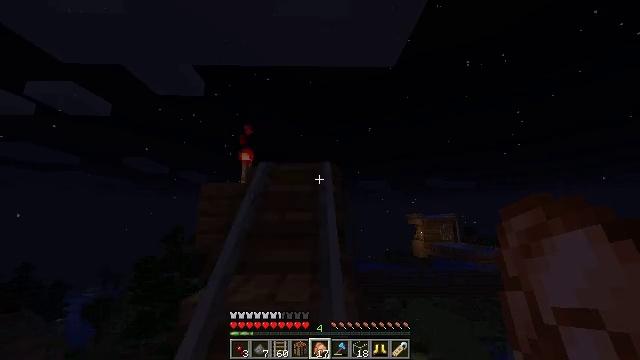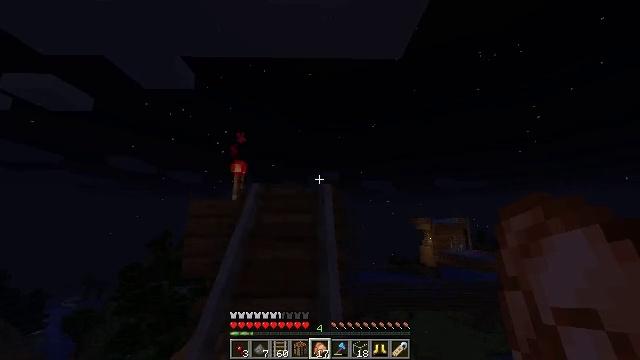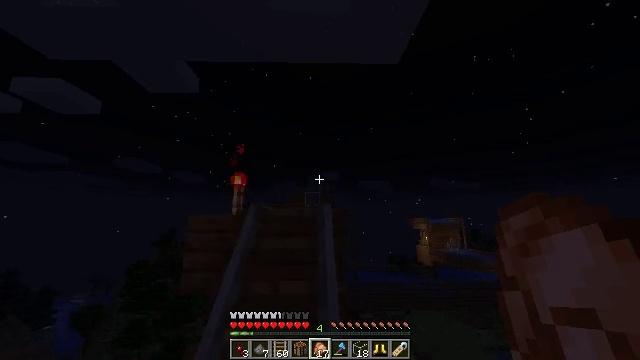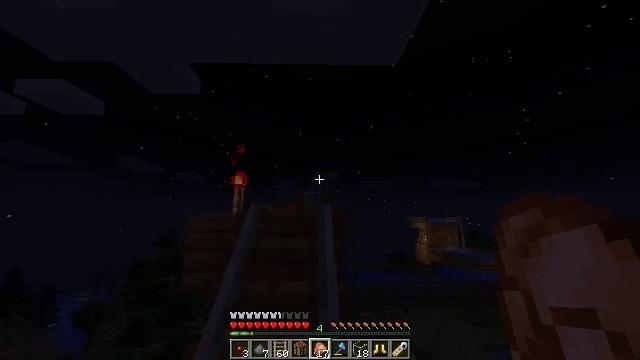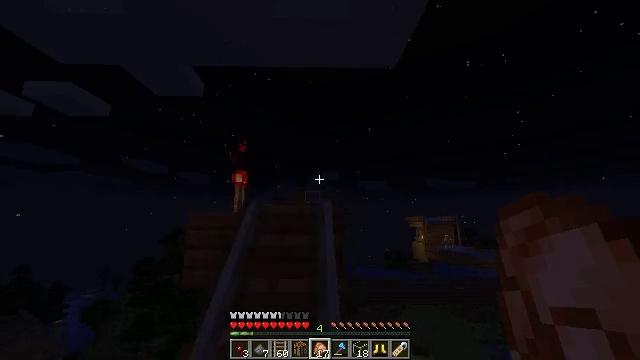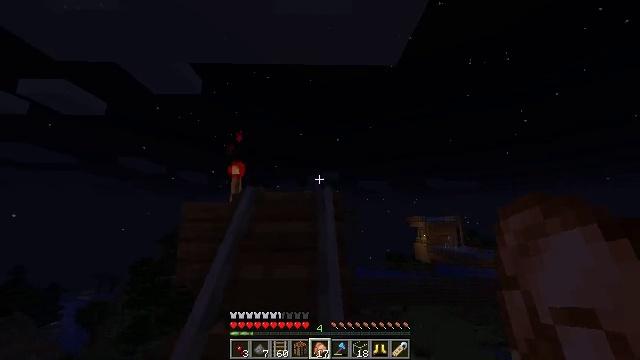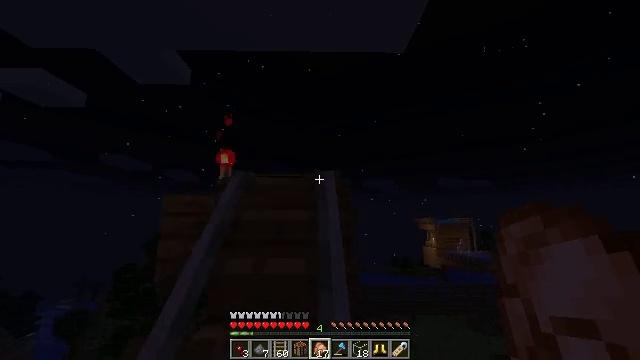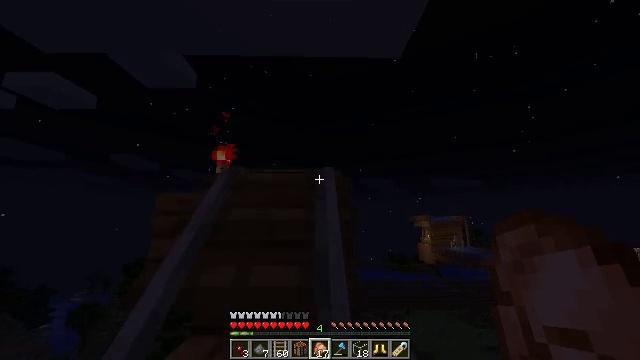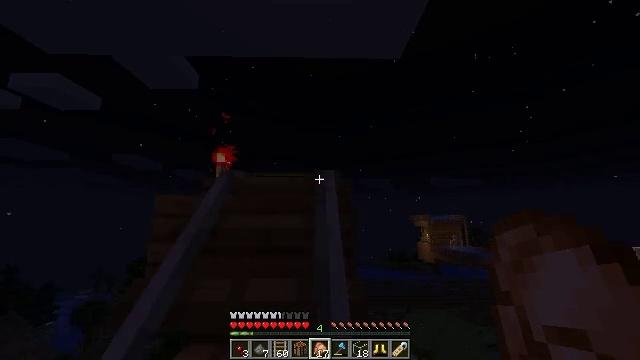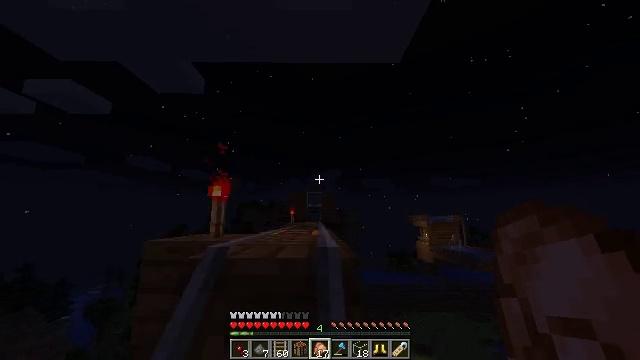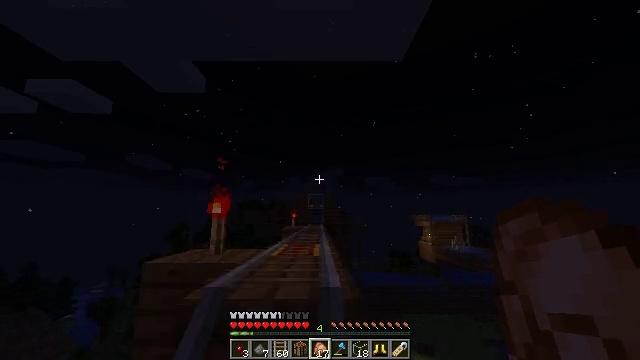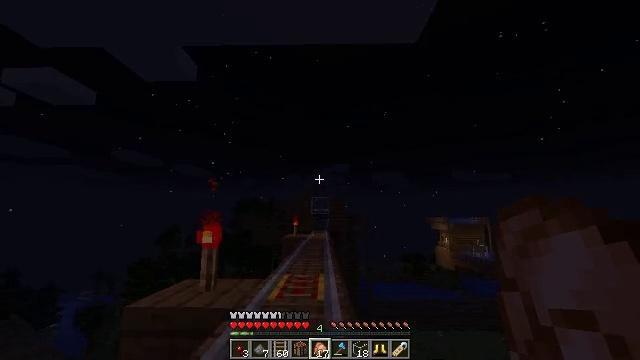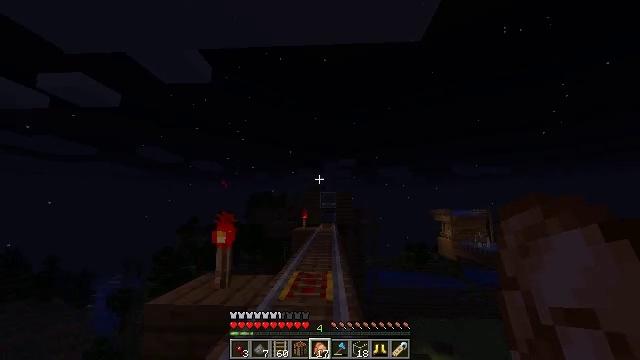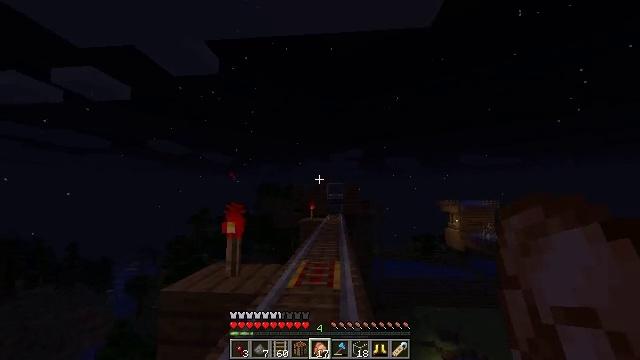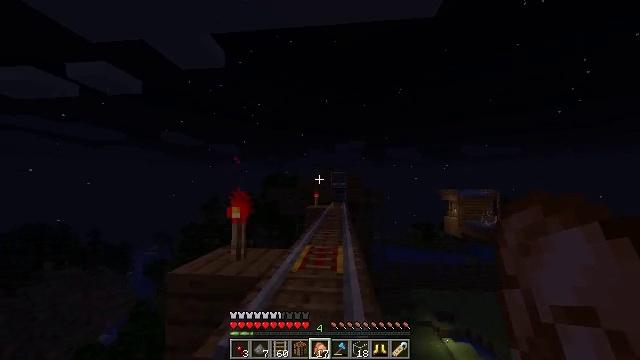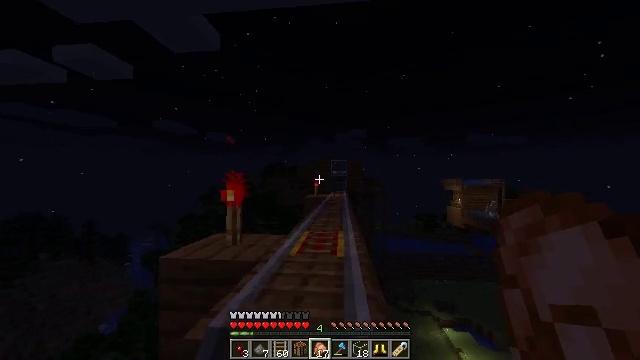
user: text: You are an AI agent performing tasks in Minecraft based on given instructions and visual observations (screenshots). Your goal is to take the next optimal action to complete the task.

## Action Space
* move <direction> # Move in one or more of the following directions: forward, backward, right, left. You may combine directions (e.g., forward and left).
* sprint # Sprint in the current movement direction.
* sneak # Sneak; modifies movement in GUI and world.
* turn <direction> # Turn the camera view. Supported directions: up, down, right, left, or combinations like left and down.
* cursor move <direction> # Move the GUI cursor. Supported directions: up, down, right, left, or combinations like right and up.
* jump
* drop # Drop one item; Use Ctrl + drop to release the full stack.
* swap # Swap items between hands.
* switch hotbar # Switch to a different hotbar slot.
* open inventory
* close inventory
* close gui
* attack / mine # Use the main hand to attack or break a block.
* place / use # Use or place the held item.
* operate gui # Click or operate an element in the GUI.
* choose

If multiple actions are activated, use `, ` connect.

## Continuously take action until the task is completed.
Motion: motion action
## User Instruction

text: Attack the glass to break it.
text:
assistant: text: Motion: move forward, sprint, jump
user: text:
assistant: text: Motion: move forward, sprint, jump
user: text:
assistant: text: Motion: move forward, jump
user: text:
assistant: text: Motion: move forward, jump
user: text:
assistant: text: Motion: move forward, jump
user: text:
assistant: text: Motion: move forward, sprint, jump
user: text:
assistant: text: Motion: move forward, sprint, jump
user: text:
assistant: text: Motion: move forward, sprint, jump
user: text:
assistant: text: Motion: move forward, sprint, jump
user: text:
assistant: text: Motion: move forward, jump
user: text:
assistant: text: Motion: move forward, turn left, jump
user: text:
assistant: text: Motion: move forward, turn left and down, jump
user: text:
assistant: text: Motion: move forward, turn left and down, jump
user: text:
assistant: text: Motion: move forward, sprint, turn left and down, jump
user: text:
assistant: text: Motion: move forward, sprint, turn down, jump
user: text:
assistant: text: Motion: move forward, sprint, turn down, jump
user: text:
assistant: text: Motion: move forward, turn down, jump
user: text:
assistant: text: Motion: move forward, turn down, jump
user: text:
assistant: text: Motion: move forward, turn right and down, jump
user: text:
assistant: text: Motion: move forward, sprint, jump
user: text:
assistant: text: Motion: move forward, sprint, jump
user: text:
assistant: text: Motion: move forward, sprint, jump
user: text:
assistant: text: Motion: move forward, sprint, jump
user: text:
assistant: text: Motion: move forward, jump
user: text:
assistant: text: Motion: move forward, jump
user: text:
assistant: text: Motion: move forward, jump
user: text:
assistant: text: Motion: move forward, jump
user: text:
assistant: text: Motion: move forward, jump
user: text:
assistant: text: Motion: move forward, sprint, jump
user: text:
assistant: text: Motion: move forward, sprint, jump